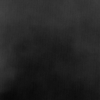
Label: dusty